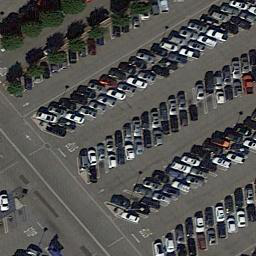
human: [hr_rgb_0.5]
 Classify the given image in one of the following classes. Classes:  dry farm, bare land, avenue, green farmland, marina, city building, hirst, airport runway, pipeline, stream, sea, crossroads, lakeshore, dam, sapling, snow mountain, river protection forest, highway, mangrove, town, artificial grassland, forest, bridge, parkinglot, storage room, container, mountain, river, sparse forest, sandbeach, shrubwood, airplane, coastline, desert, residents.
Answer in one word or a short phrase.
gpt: parkinglot